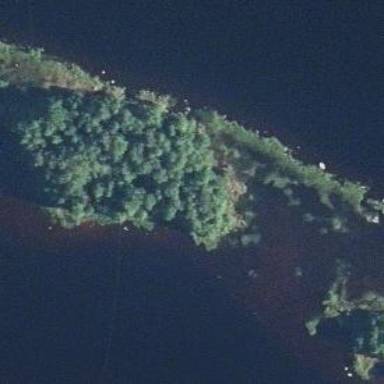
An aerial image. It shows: Islet.